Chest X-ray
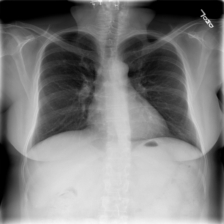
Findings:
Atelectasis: negative
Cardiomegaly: negative
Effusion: negative
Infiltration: positive
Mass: negative
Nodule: negative
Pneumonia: negative
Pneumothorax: negative
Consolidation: negative
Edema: negative
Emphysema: negative
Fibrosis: negative
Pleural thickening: negative
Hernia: negative